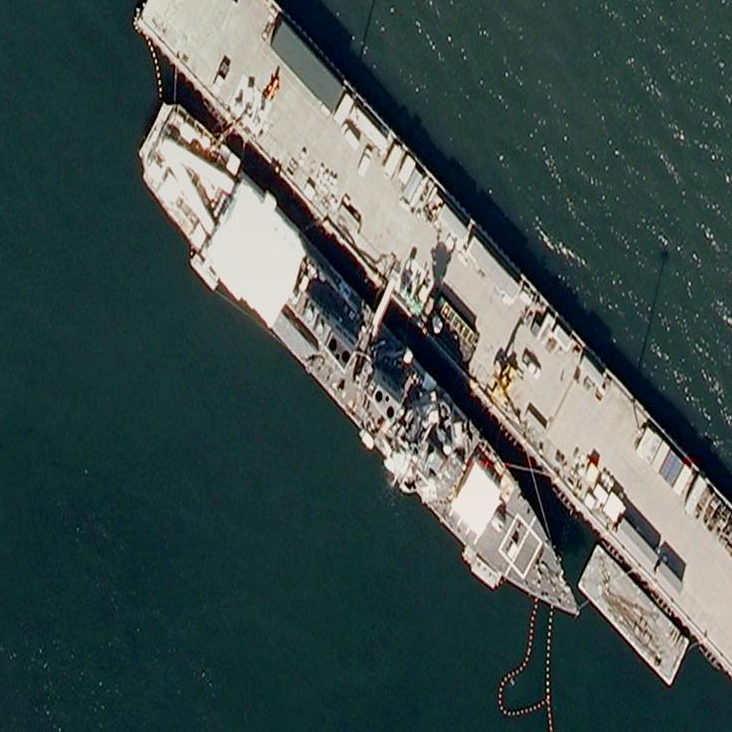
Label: Arleigh_Burke-class_destroyer